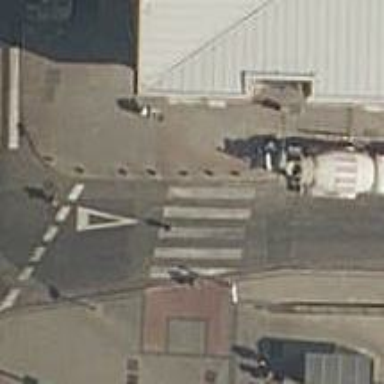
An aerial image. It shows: Kerb barrier.